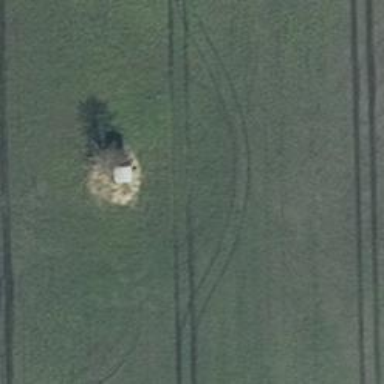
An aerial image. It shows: Hunting stand.